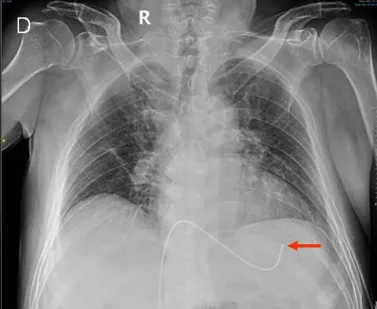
(C,D) The lead tip close to the left posterior free wall (arrow) was confirmed by lung CT and chest x-ray.
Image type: radiology (x_ray)